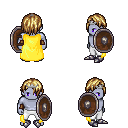
a pixel art fantasy rpg character, male body template, dark elf, purple skin, yellow cape, white pants, blonde bangs hairstyle, silver tiara, cloth bracers, metal boots, shield, four views (front, back, left, right), 2x2 character sprite sheet, small pixel art, hard edges, no anti-aliasing